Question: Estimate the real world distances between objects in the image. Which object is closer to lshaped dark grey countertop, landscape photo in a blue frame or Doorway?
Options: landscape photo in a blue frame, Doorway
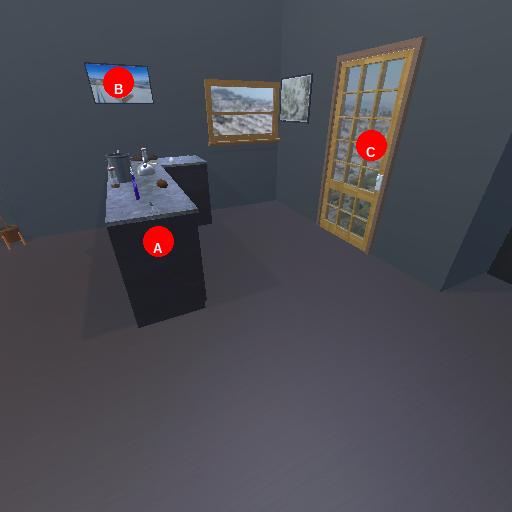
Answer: landscape photo in a blue frame